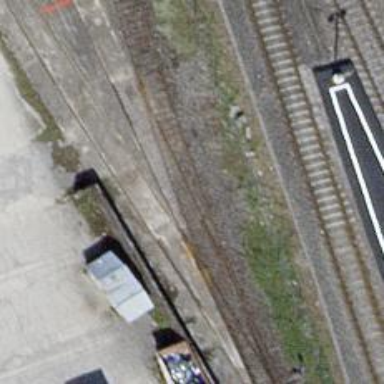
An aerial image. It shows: Railway switch.